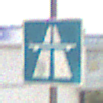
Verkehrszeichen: Autobahn
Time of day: MorningAfternoon
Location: Outdoor (Suburban)
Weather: Overcast
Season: NotSpecified
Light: Natural